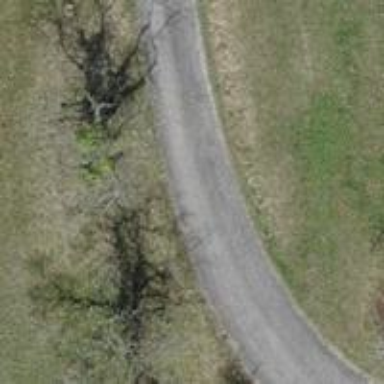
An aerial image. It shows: Well-maintained track road with grade 1 tracktype.